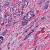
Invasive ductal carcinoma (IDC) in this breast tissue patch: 0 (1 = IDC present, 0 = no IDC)